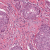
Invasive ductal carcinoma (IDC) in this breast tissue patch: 1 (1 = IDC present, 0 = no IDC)